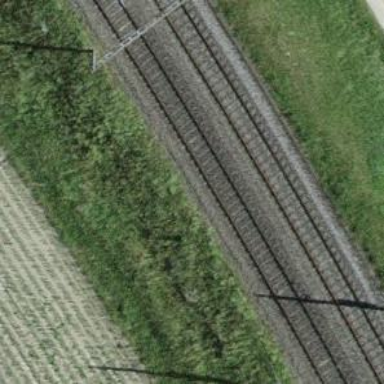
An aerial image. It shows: Railway track with contact line for electrification. The track is on embankment with single track.